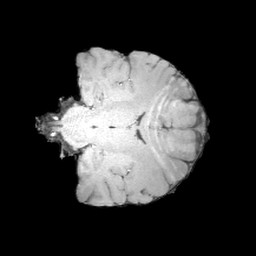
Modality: MP2RAGE
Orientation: coronal